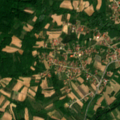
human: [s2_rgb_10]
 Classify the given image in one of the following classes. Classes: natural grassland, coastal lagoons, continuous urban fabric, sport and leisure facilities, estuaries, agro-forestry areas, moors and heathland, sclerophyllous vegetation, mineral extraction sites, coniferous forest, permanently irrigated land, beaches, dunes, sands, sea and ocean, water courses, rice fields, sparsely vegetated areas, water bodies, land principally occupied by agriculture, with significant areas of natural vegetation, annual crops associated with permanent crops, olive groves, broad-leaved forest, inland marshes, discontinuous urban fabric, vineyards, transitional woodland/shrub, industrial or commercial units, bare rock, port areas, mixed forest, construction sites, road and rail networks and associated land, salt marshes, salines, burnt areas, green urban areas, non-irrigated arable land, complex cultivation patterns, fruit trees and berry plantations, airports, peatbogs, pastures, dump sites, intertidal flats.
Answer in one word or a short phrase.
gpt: discontinuous urban fabric, non-irrigated arable land, complex cultivation patterns, land principally occupied by agriculture, with significant areas of natural vegetation, broad-leaved forest